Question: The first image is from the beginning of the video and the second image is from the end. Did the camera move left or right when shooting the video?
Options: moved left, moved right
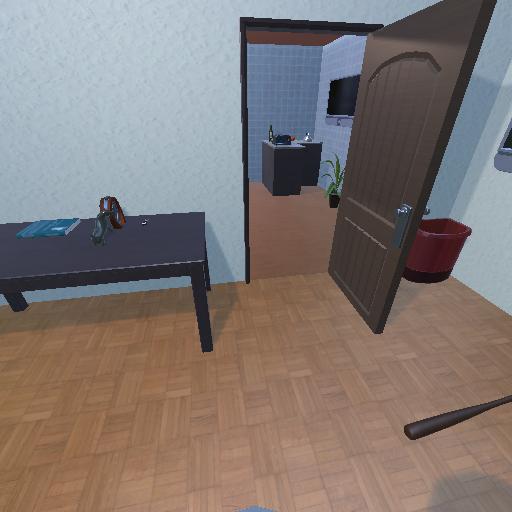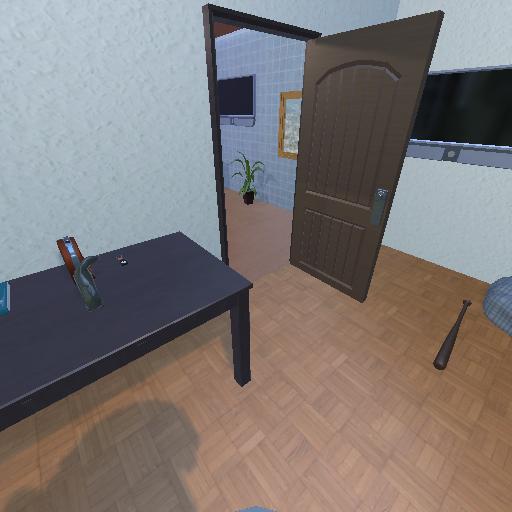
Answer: moved left